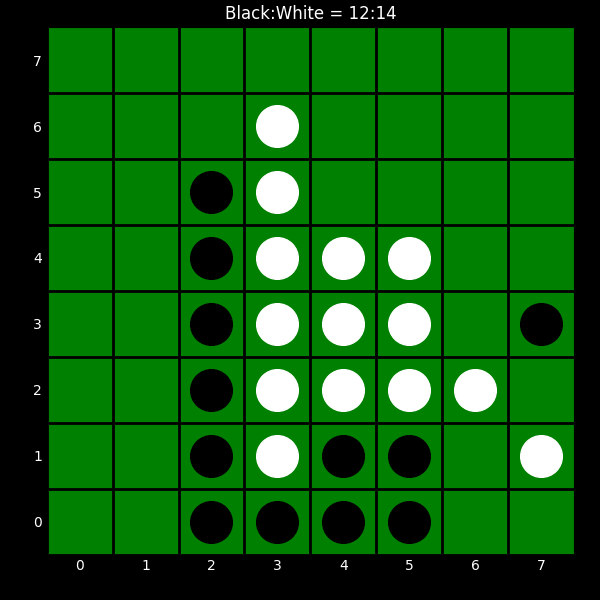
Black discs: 12
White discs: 14